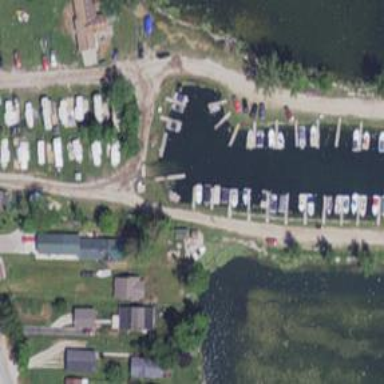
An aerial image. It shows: Marina on leisure land.